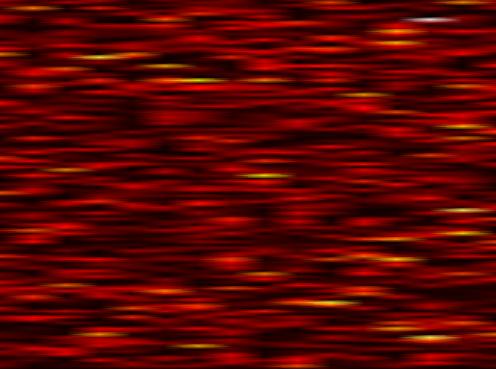
Label: FBMC